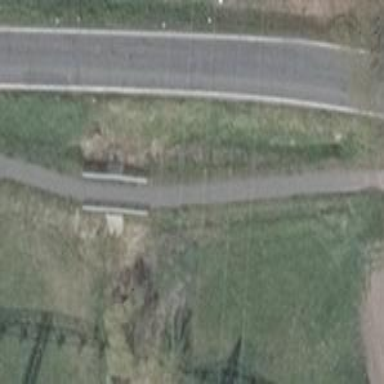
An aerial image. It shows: Asphalt path on bridge.